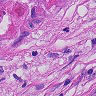
Metastatic tissue present: yes